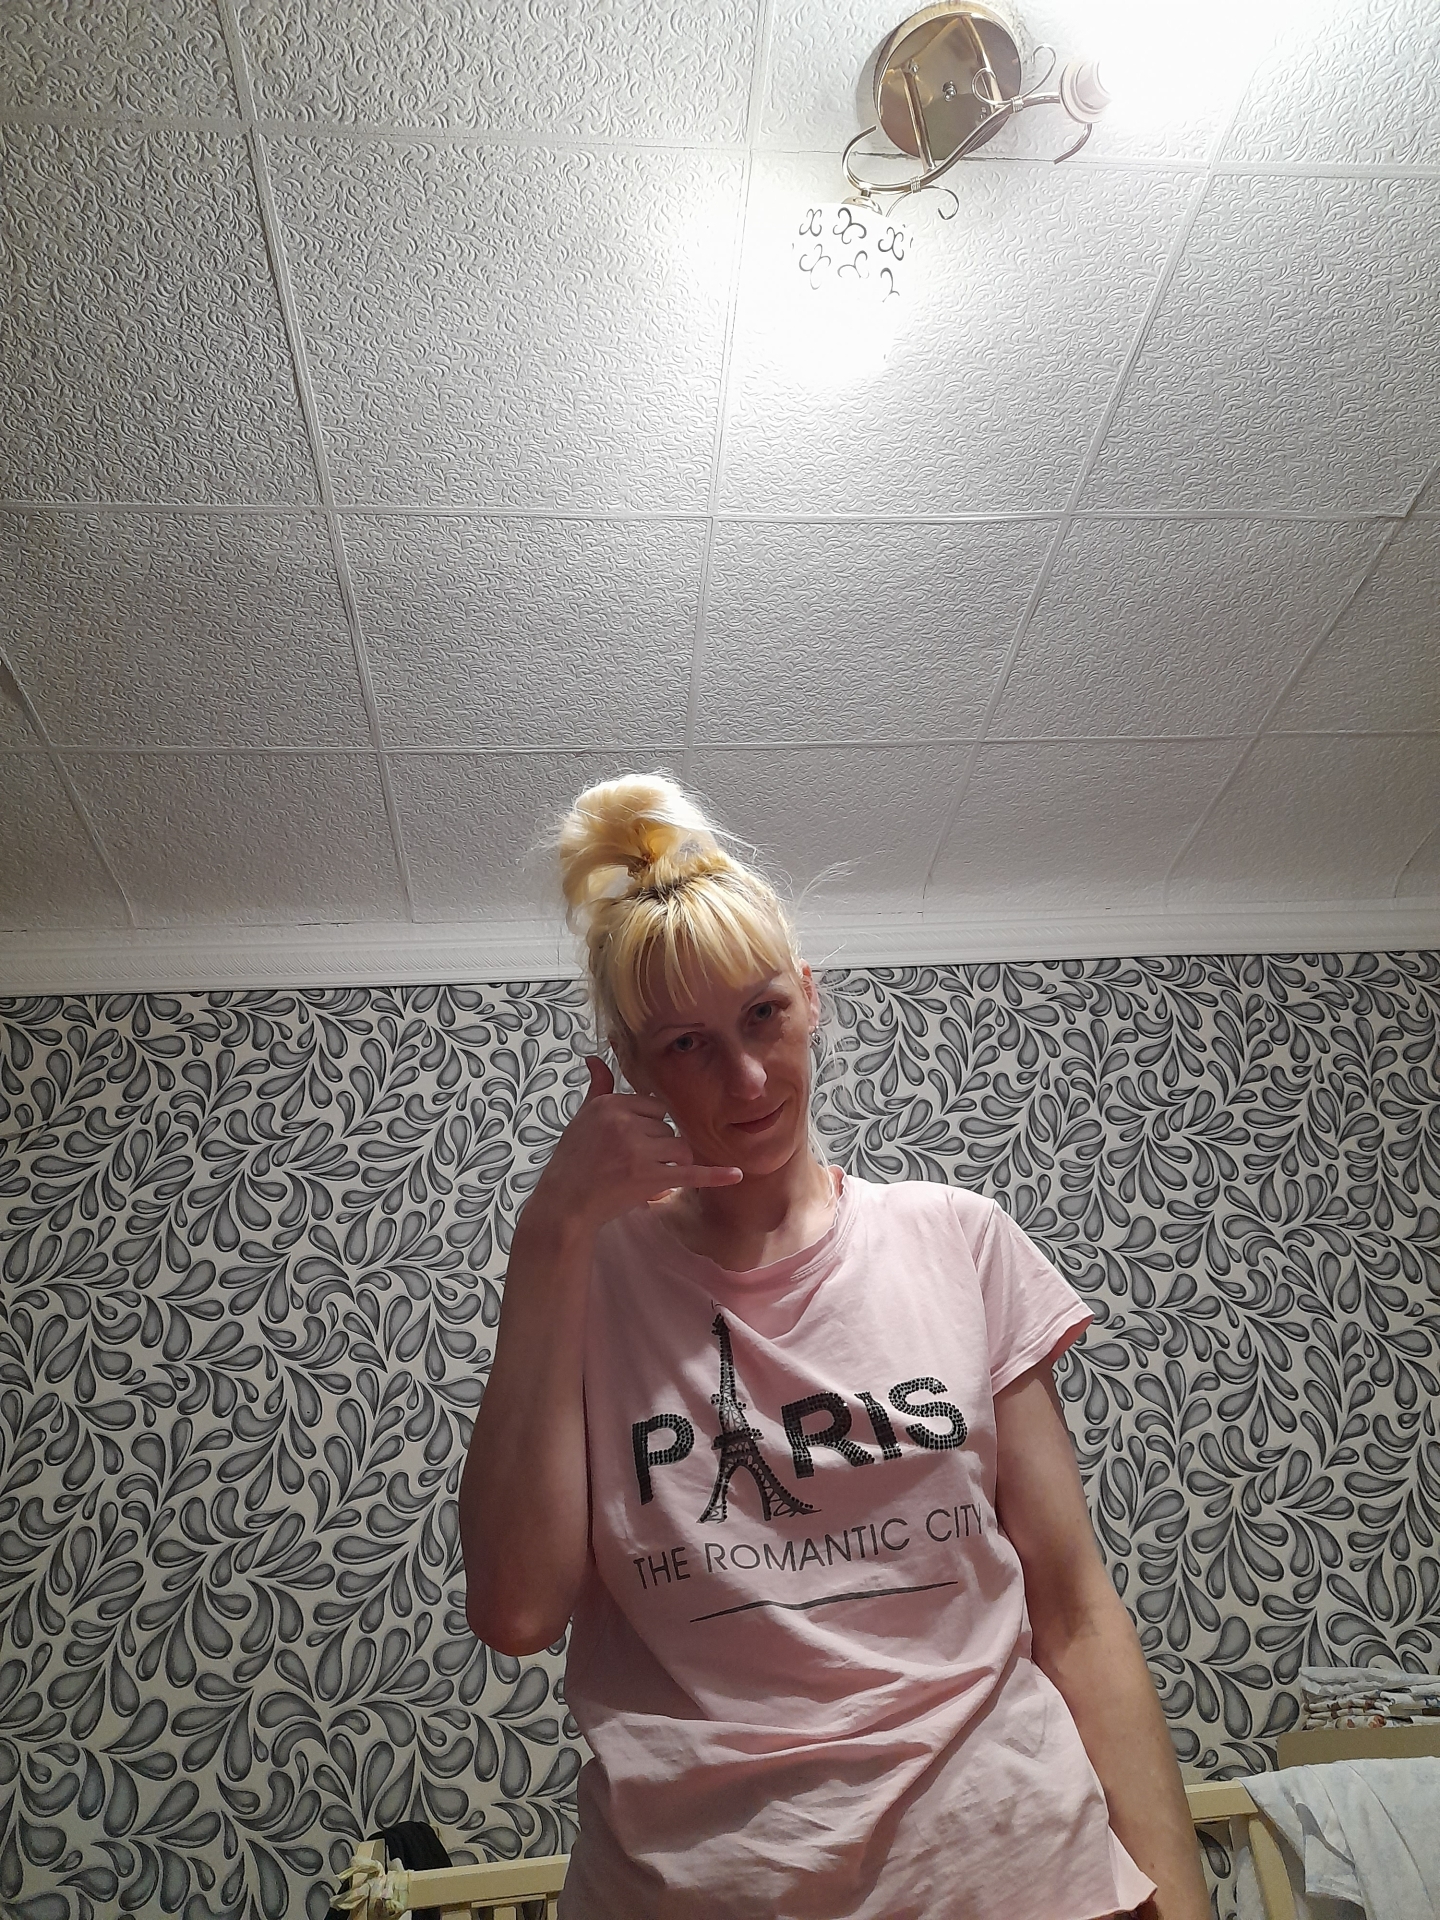
Label: clear